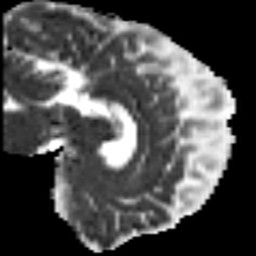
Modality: MD
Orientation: sagittal
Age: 43
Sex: male
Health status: ill
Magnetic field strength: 3 T
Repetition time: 9 s
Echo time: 0.093 s